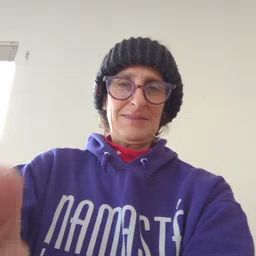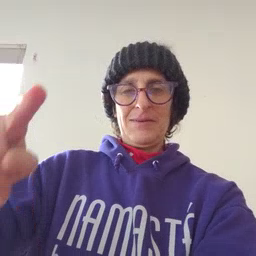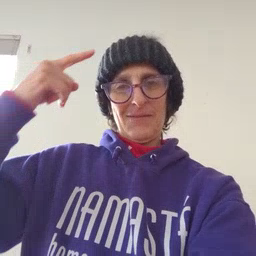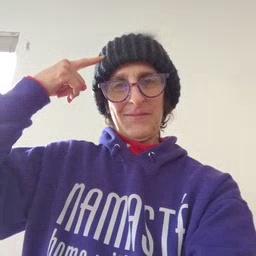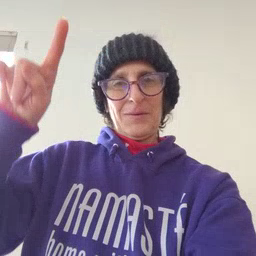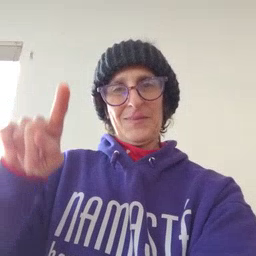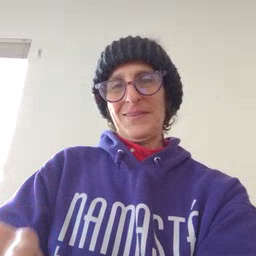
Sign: for